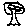
Label: tree